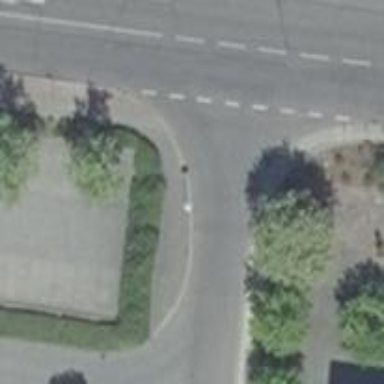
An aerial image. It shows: Unmarked road crossing.